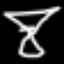
Label: hourglass